Question: I'm trying to force the ScrollView for all resolutions, both horizontally and vertically.
That's what I'm getting "one single layout" with weight, but I have many problems.
I put a photo, so you can see that I am referring:

That you can see correctly 480x800 - 2560-1600 (or higher)
But for now I have not found a way to do it.
- <URL>
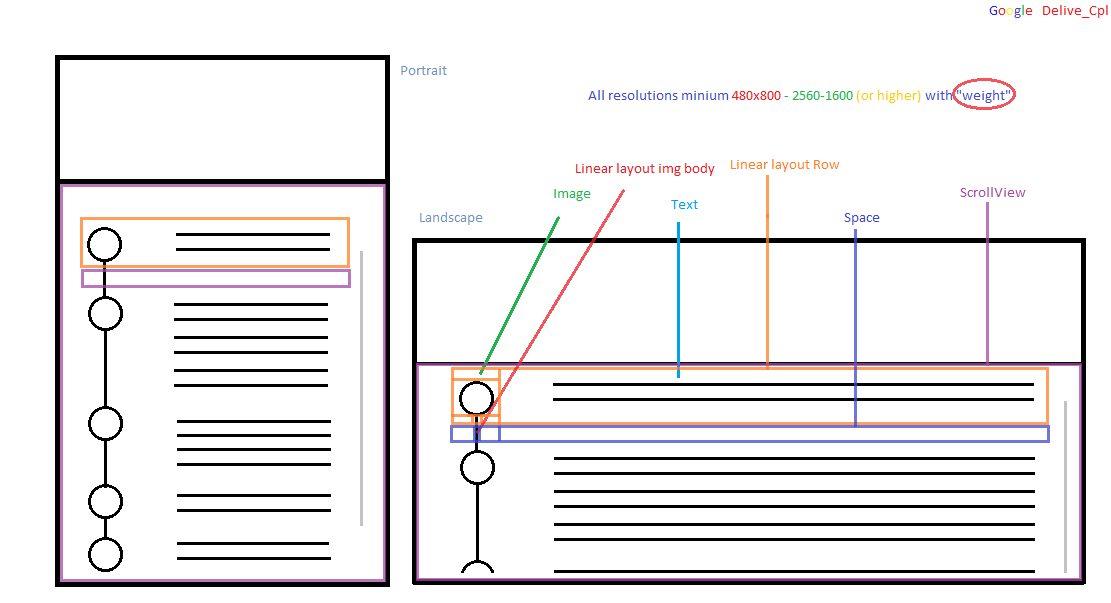
Answer: The solution is create others layouts (-Land -small -normal -large -xlarge)
<URL>